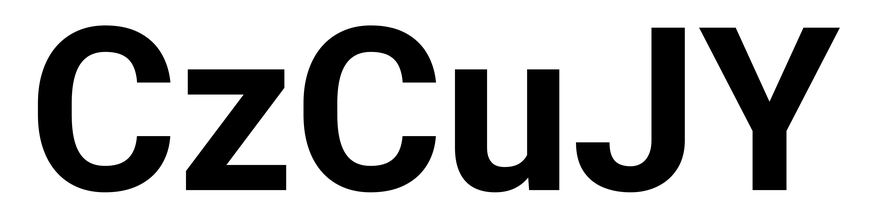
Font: Roboto_Bold